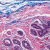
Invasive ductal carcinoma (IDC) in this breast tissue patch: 0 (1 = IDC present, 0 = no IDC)